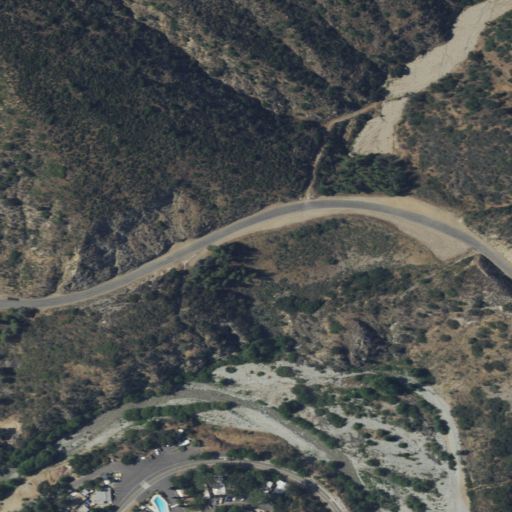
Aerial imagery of valley in California named Williams Canyon containing shrub, grassland, low intensity development, woody wetlands, open development, herbaceous wetlands, medium intensity development, high intensity development, and mixed forest